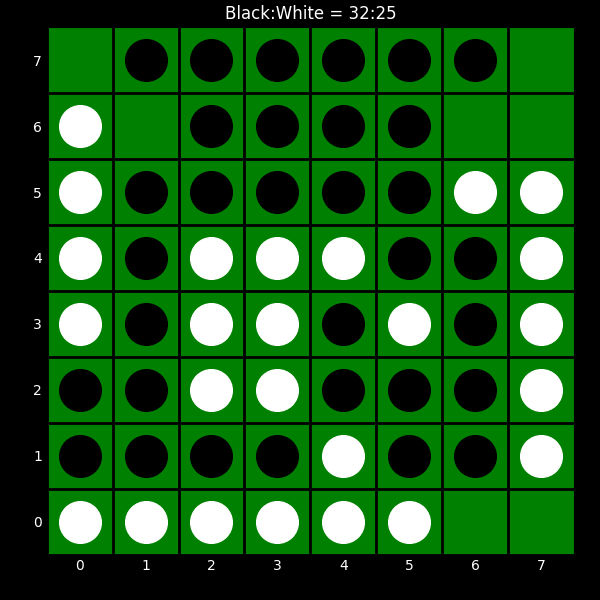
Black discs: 32
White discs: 25